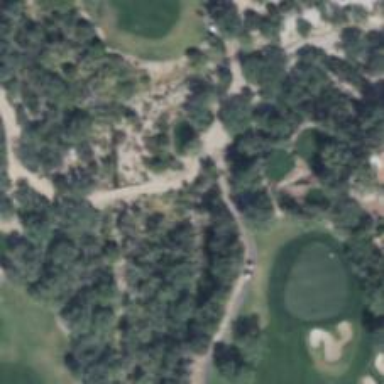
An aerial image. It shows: Pathway for golfing.